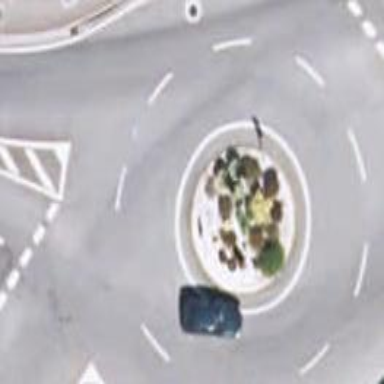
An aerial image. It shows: Primary highway intersecting roundabout.